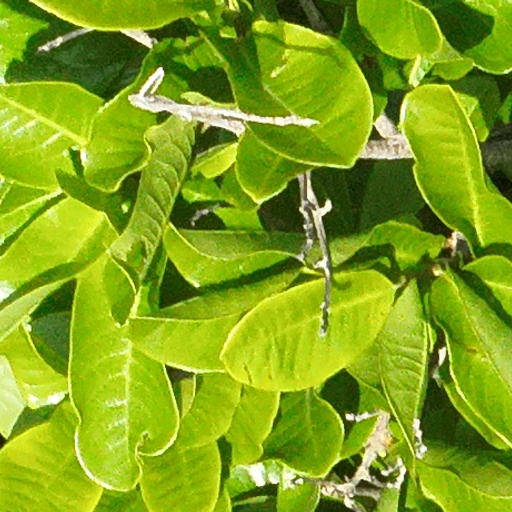
Species: Hieronyma alchorneoides
GBIF accepted scientific name: Hieronyma alchorneoides
Crown area (m\u00b2): 283.196